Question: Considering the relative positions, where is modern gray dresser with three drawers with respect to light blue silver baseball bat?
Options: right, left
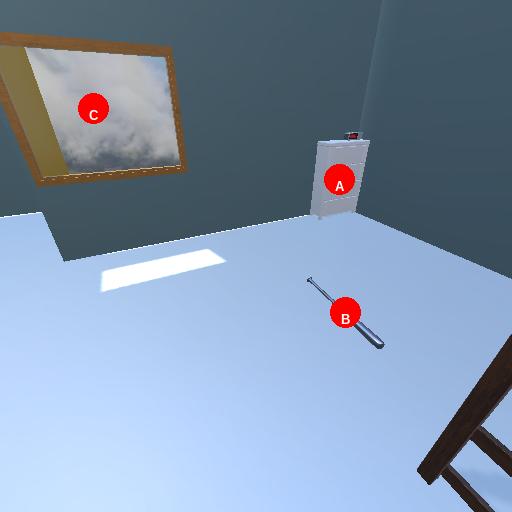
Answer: right